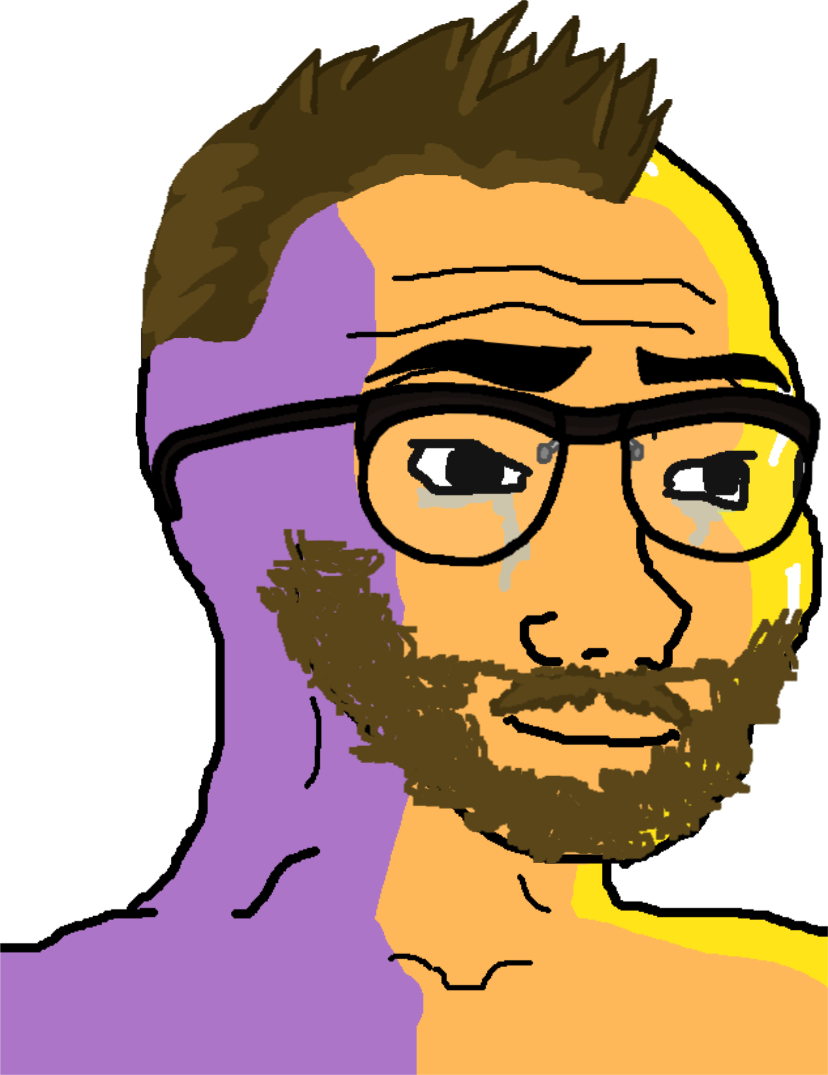
Label: 5_Doomer